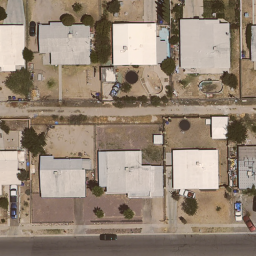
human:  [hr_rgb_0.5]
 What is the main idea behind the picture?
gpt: medium residential